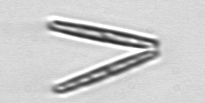
Label: Thalassionema